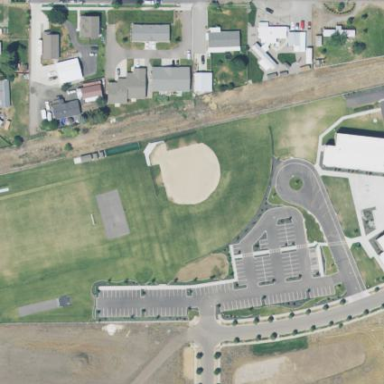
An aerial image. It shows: Baseball or softball pitch for leisure land sports.